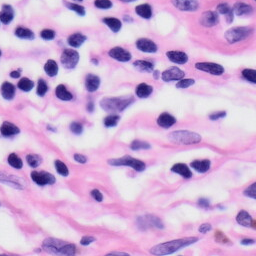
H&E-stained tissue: Skin